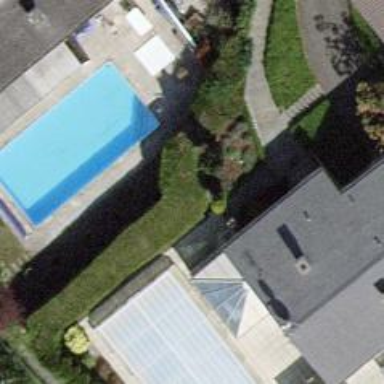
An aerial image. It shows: Swimming pool located in leisure land.